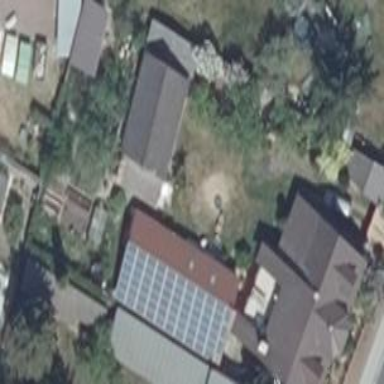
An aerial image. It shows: Shed building.